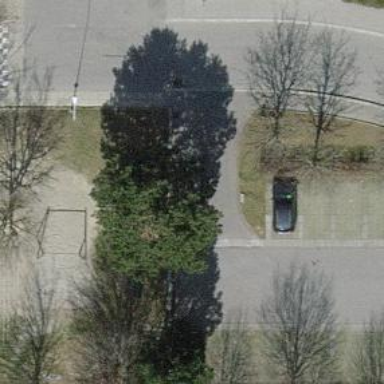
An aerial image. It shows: Urban tree with evergreen needle-leaved foliage.